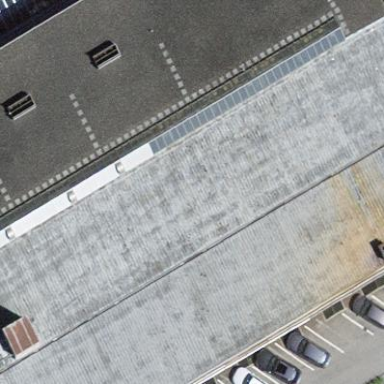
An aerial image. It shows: Industrial building with flat gray roof. The building's color is olive.